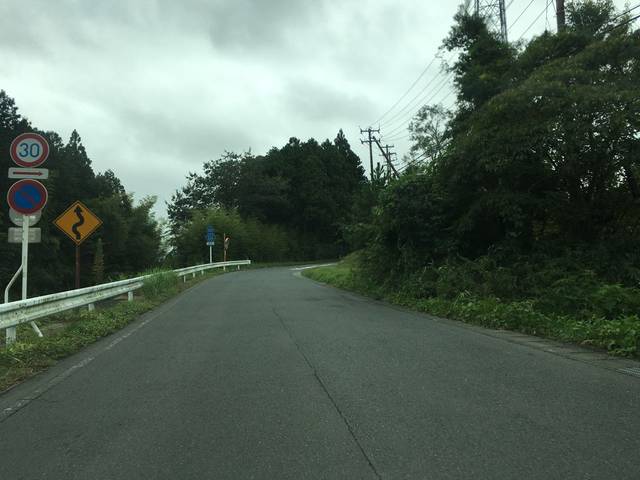
Region: Japan
Coordinates: 37.817, 140.922